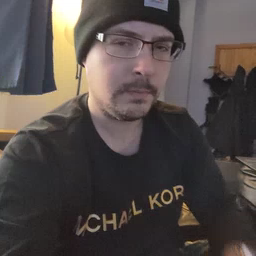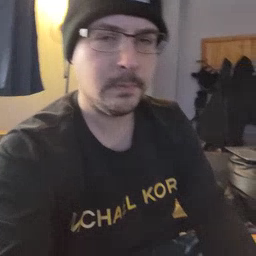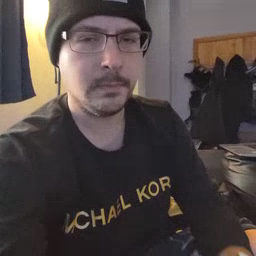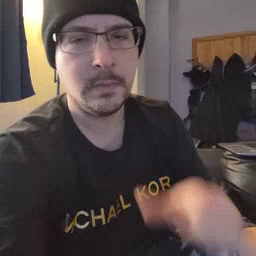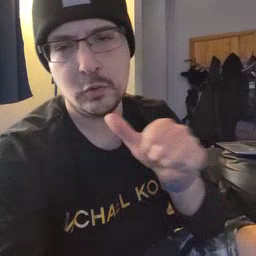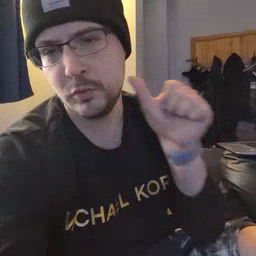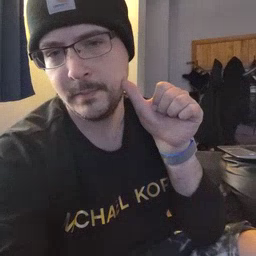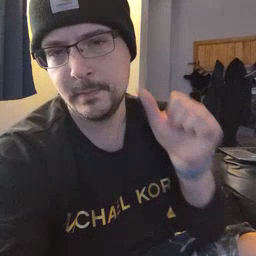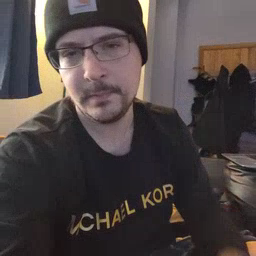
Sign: yesterday